Question: I have an application, using an Oracle 11g (11.2.0.2.0 64 bit) db.
I have a lot of entries in a Person table. To access data I'm using different application (same data).
In this example I'm using birth_time field of my person table.
Some application queries data with birth_time directly, some other with to_char to reformat it, and some other with UTC function.
The problem is this: with same data, same query, result are different.
In this screenshot you can see the result with

All the timestamp are inserted with midnight timestamp, and in fact the to_char(..) and birth_time result are at midnight. UTC hours are returned with one hour less (Correct according to my timezone!) but some entry (here one for example, the last one) is (only few on thousand are Three)!!
The same query executed with return the correct result with one hour of difference for all the entries!
Does anyone have a suggestion to approach this problem?
The issue is born because one of our application made with adobe flex seems to execute queries with UTC time, and the problems appears when you look at data with this component.
ps.:
"BIRTH_TIME" is TIMESTAMP (6)
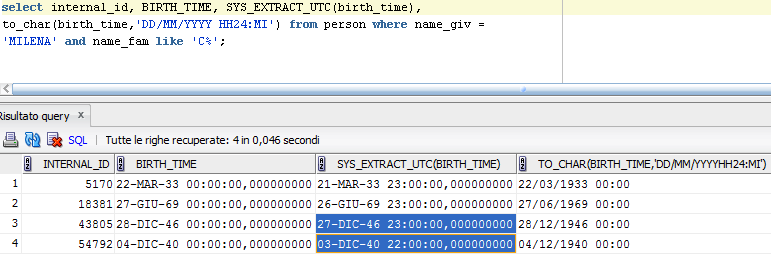
Answer: Would it be possible for you to change the query used? If so, you could use the 'AT TIME ZONE' expression to tell Oracle that this date is in 'UTC' time zone:
'''
SELECT SYS_EXTRACT_UTC(CAST(TRUNC(SYSDATE) AS TIMESTAMP)) AS val FROM dual;
'''
Output:
Now, using 'AT TIME ZONE 'UTC'' gets you the date you need:
'''
SELECT SYS_EXTRACT_UTC(
CAST(
TRUNC(SYSDATE) AS TIMESTAMP)
AT TIME ZONE 'UTC') AS val FROM dual;
'''
Output: